Field crop: maize
Growth stage: 1
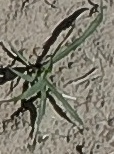
Species: sorghum